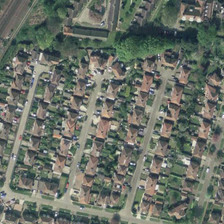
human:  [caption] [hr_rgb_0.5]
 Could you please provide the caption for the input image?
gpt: many buildings and green trees are in a dense residential area .

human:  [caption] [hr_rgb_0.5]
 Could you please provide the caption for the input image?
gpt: many buildings and green trees are in a dense residential area .

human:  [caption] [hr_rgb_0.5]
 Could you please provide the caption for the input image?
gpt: many buildings and green trees are in a dense residential area .

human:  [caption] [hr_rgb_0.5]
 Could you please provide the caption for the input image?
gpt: many buildings and green trees are in a dense residential area .

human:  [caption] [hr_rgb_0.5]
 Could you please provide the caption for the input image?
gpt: many buildings and green trees are in a dense residential area .